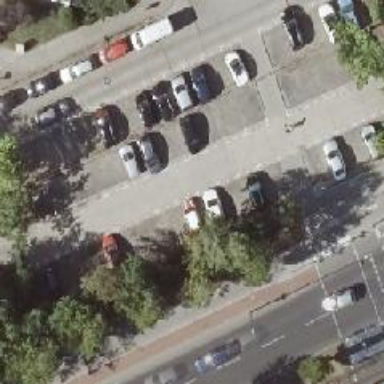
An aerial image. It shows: Parking available on the street side.